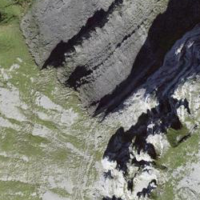
EUNIS habitat code: 48
Species observed at this site:
Anthus trivialis
Carduelis citrinella
Lophophanes cristatus
Cuculus canorus
Milvus milvus
Dendrocopos major
Lyrurus tetrix
Turdus viscivorus
Turdus torquatus
Falco tinnunculus